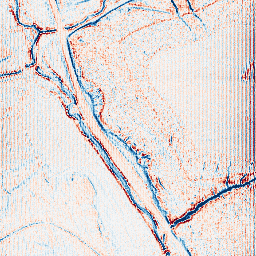
Category: edge_preserving
Decomposition family: anisotropic_diffusion
Decomposition parameters: iterations: 10
kappa: 100
gamma: 0.1
Upsampling method: fft_zeropad
Upsampling parameters: scale: 8
Upsampling scale: 8